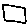
Label: square